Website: apple
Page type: account-selection
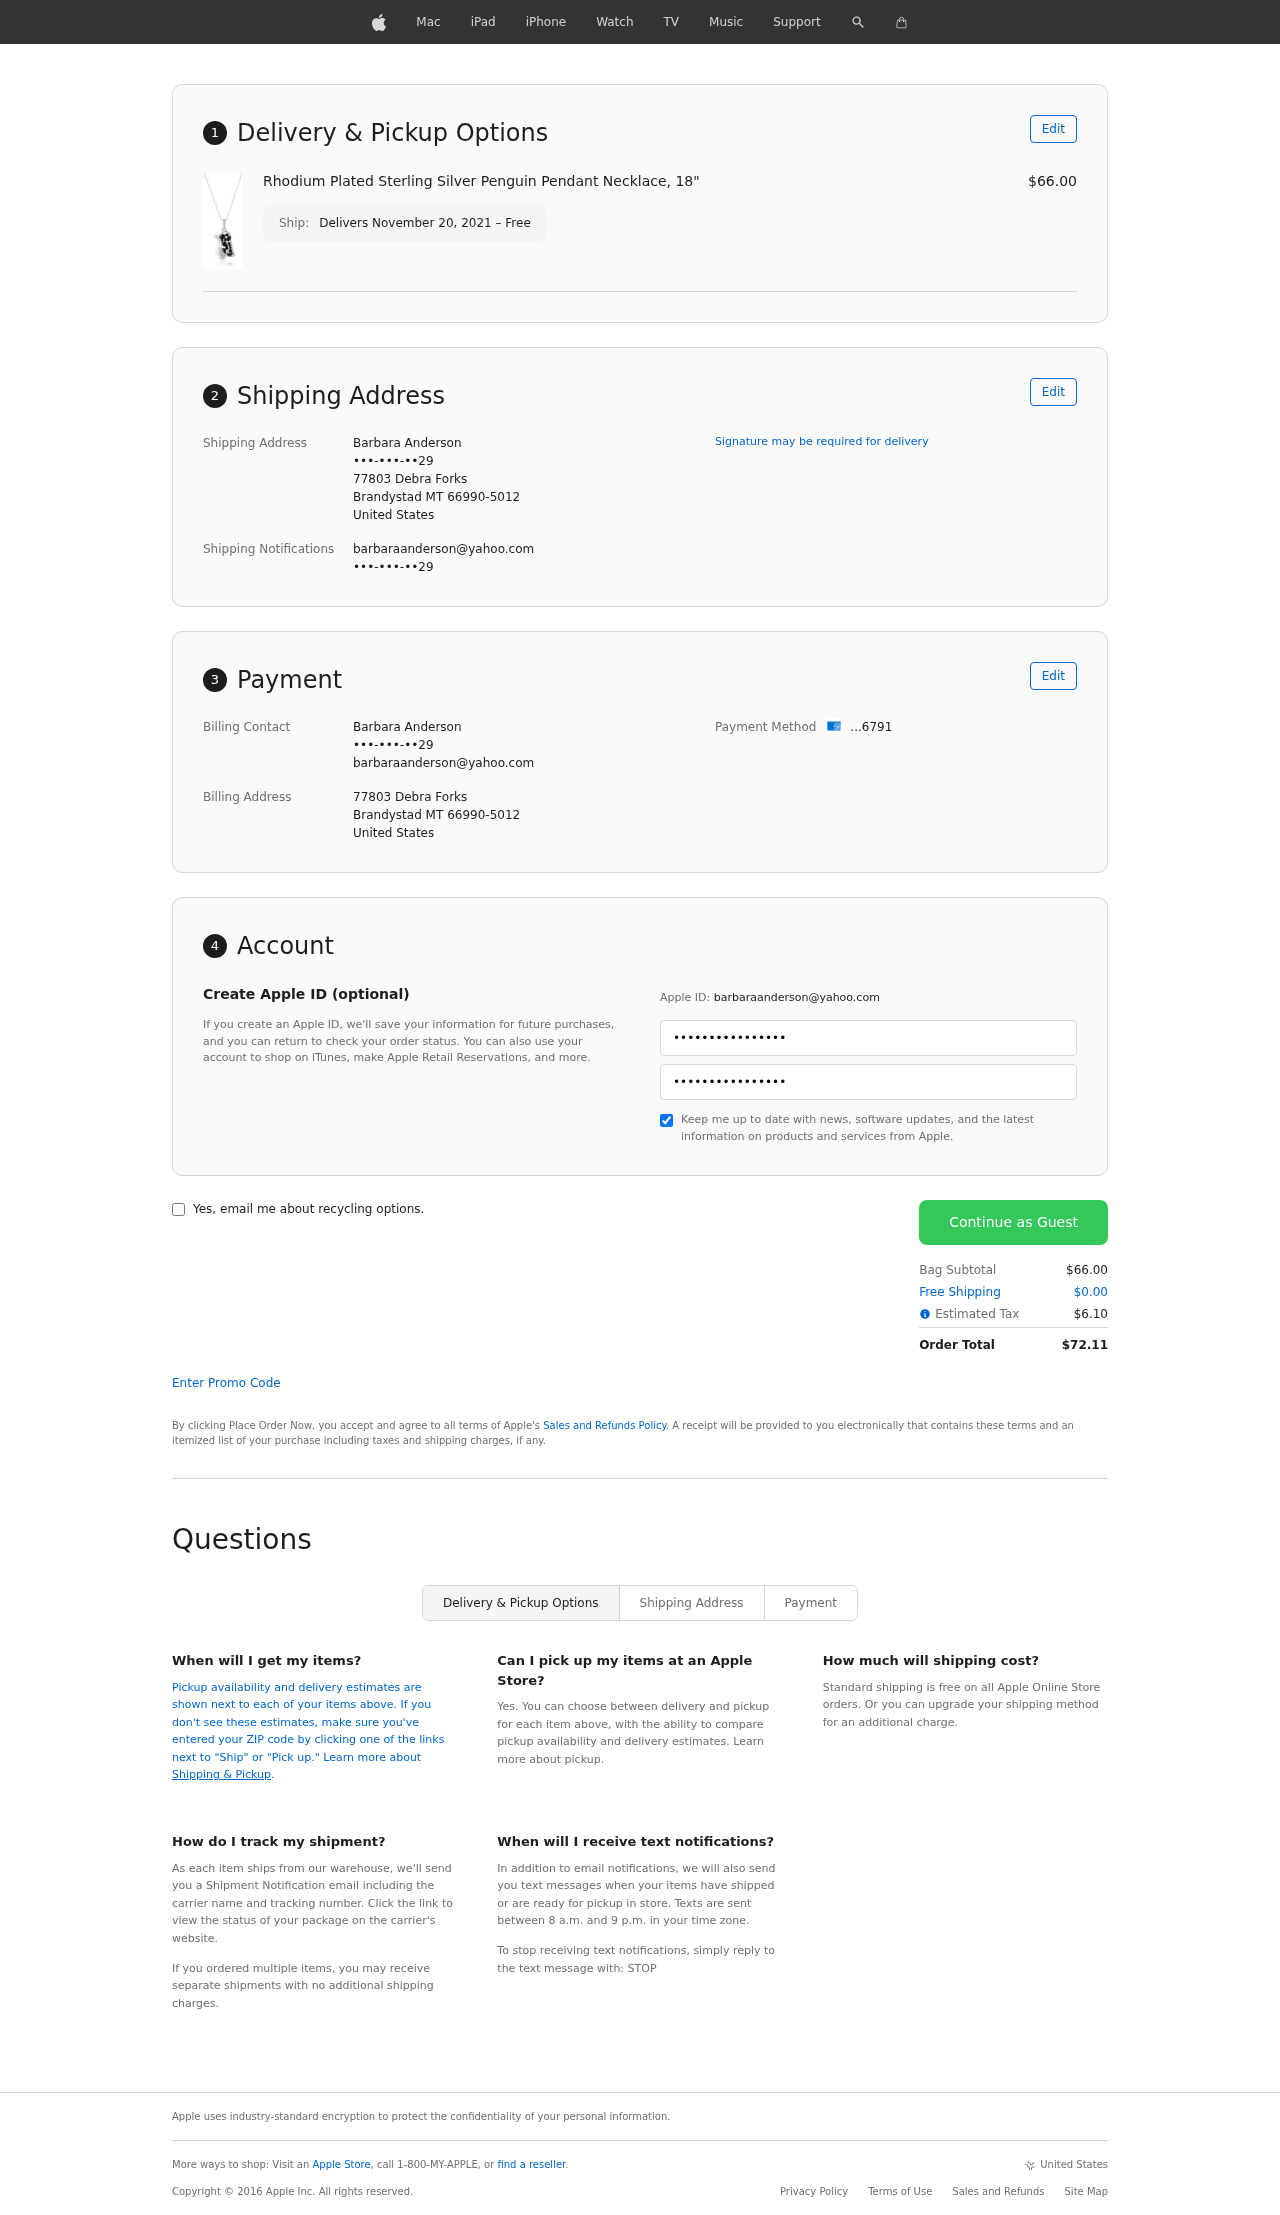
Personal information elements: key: PII_CARD_LAST4
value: ...6791
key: PII_CITY
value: Brandystad
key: PII_COUNTRY
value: United States
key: PII_EMAIL
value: barbaraanderson@yahoo.com
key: PII_FULLNAME
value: Barbara Anderson
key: PII_PHONE
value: •••-•••-••29
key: PII_POSTCODE_FULL
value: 66990-5012
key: PII_POSTCODE_FULL
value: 66990
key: PII_STATE_ABBR
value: MT
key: PII_STREET
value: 77803 Debra Forks
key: PII_PHONE2
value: •••-•••-••29
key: PII_FIRSTNAME
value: Barbara
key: PII_LASTNAME
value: Anderson
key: PII_FULLNAME2
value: Barbara Anderson
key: PII_FULLNAME3
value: Barbara Anderson
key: PII_FIRSTNAME2
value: Barbara
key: PII_FIRSTNAME3
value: Barbara
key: PII_LASTNAME2
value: Anderson
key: PII_LASTNAME3
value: Anderson
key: PII_FIRSTNAME_DERIVED
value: Barbara
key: PII_LASTNAME_DERIVED
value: Anderson
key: PII_FULLNAME_DERIVED
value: Barbara Anderson
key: PII_NAME_FULL_DERIVED
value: Barbara Anderson
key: PII_PHONE3
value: •••-•••-••29
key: PII_EMAIL2
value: barbaraanderson@yahoo.com
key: PII_EMAIL3
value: barbaraanderson@yahoo.com
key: PII_STREET2
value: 77803 Debra Forks
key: PII_POSTCODE
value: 66990
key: PII_POSTCODE_EXT
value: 5012
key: PII_POSTCODE_NUMERIC
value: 66990
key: PII_POSTCODE_EXT_NUMERIC
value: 5012
Product elements: key: PRODUCT1_NAME
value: Rhodium Plated Sterling Silver Penguin Pendant Necklace, 18"
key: PRODUCT1_PRICE
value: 66
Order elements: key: ORDER_DELIVERY_DATE
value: Delivers November 20, 2021 – Free
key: ORDER_SUBTOTAL
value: $66.00
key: ORDER_SHIPPING_COST
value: $0.00
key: ORDER_TAX
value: $6.10
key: ORDER_TOTAL
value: $72.11